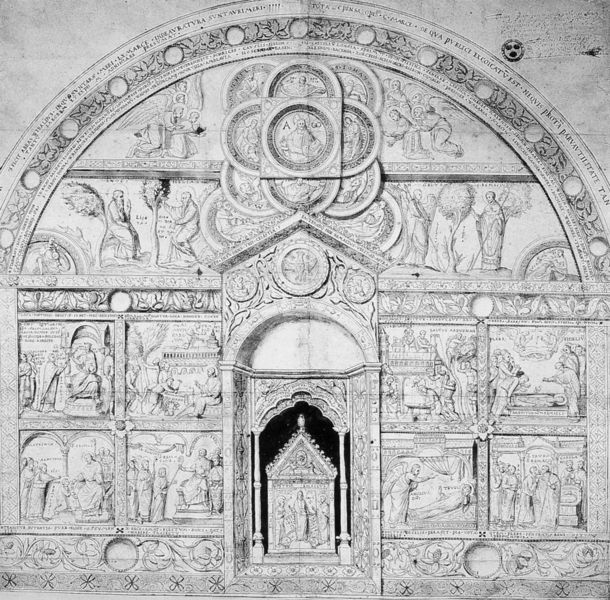
Titel: Nachzeichnung vom Remaklus - Retabel
Institution: Liège; Archives de L’Ètat
Schlagwörter: gemälde, vogel, bäume, menschen, skizze, säulen, zeichnung, ornament, dix, wand, geschichte, sockel, taube, ranken, relief, schrift, bogen, giebel, rundbogen, ornamente, tor, kreuz, schweben, schwarzweiß, text, kreise, entwurf, portal, christus, jesus, jesus christus, maria, szenen, schrein, joseph, erlöser, geist, heiliger geist, aposteln, messias, gottessohn, sohn gottes, christkind, bildgeschichte, tabanakel, christkönig, heilland, erretter, jesus von nazaret, schrftzüge